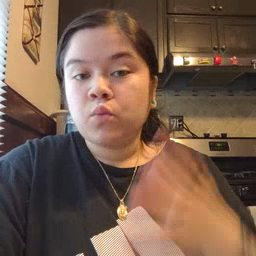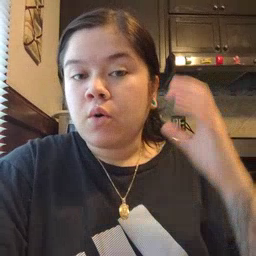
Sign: radio